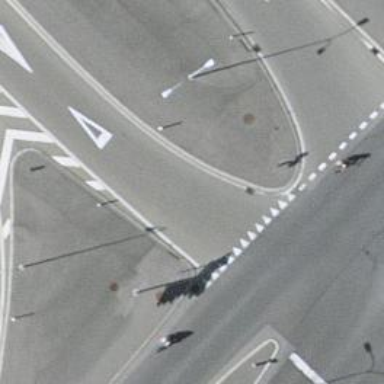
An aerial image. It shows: Road with "give way" sign.